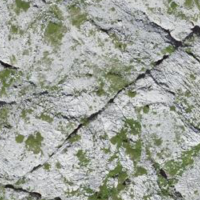
EUNIS habitat code: 48
Species observed at this site:
Silene acaulis
Juniperus communis